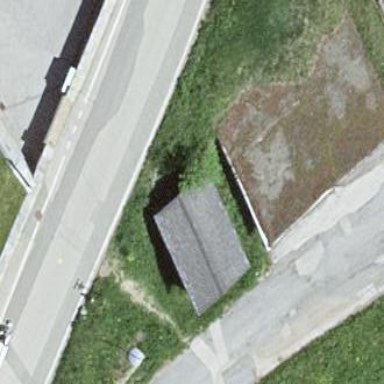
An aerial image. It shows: Service building housing power substation.